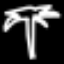
Label: palm tree